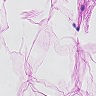
Metastatic tissue present: no